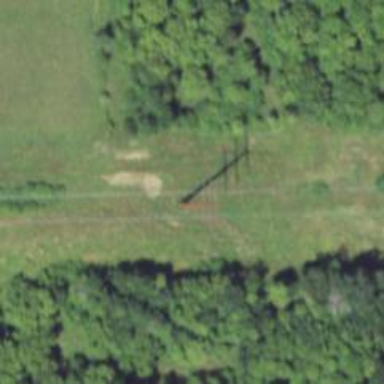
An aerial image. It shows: Power tower.